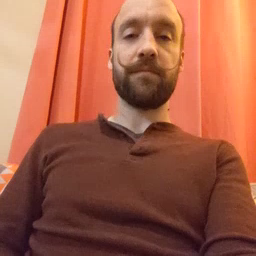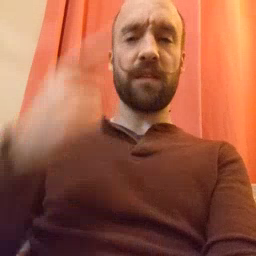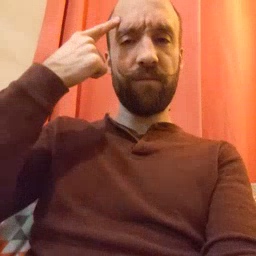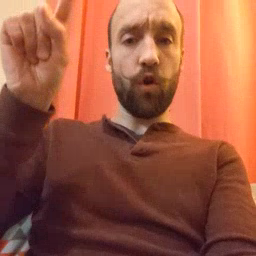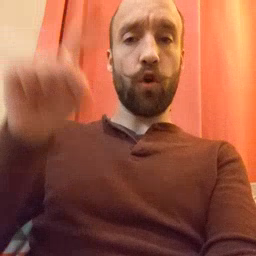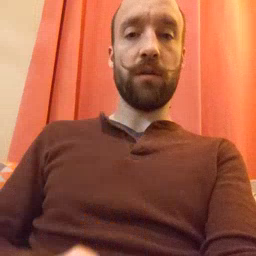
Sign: for